Brain MRI, t2w sequence, axial 2D slice.
Patient: age 28, sex F, weight 95 kg, height 1.95 m
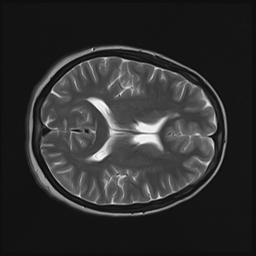